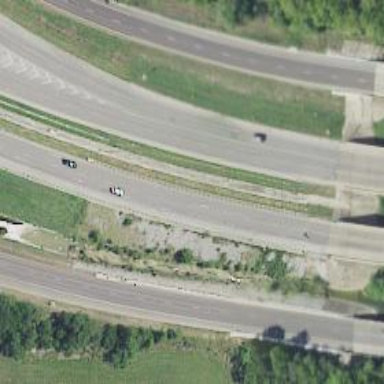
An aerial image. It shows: Asphalt motorway.